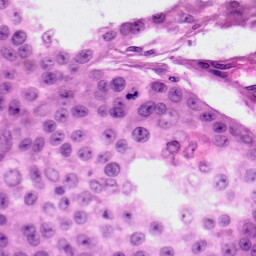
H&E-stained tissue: Skin